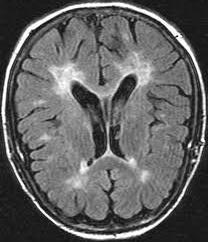
Label: notumor